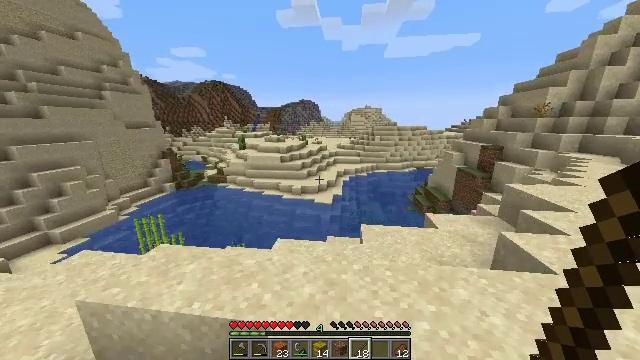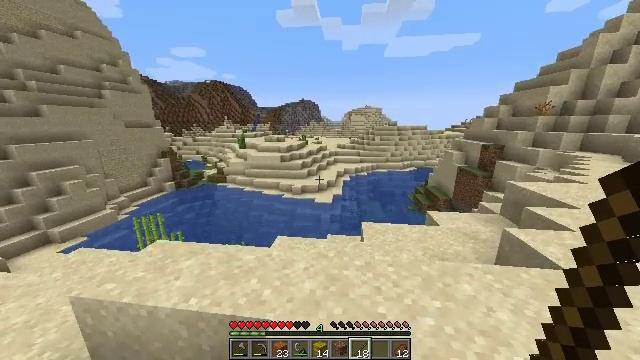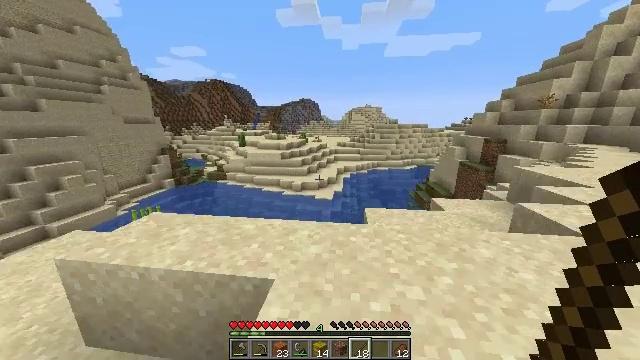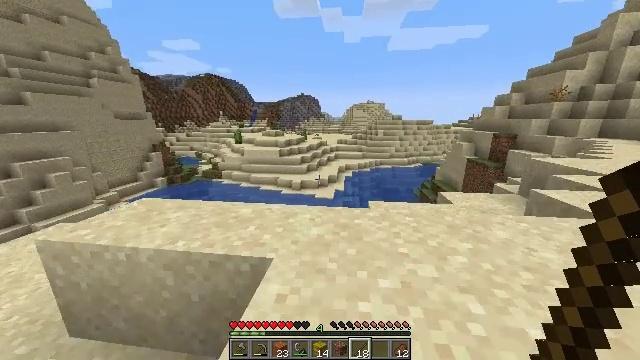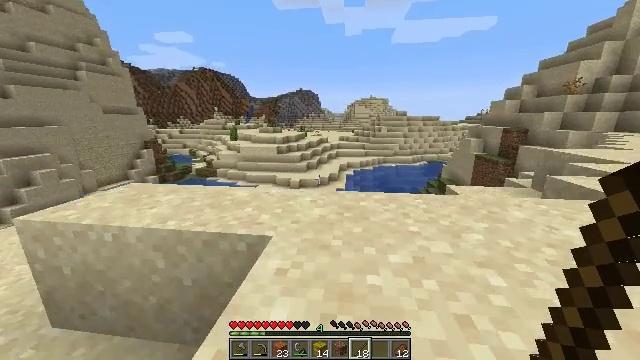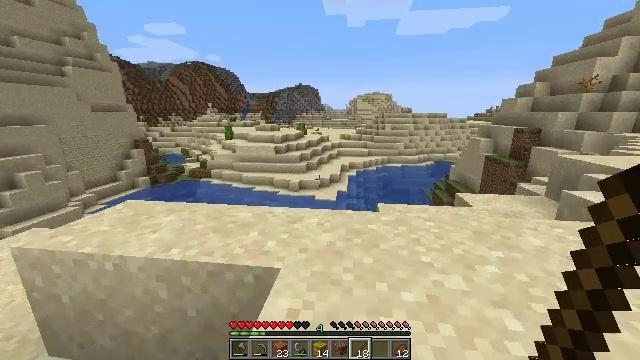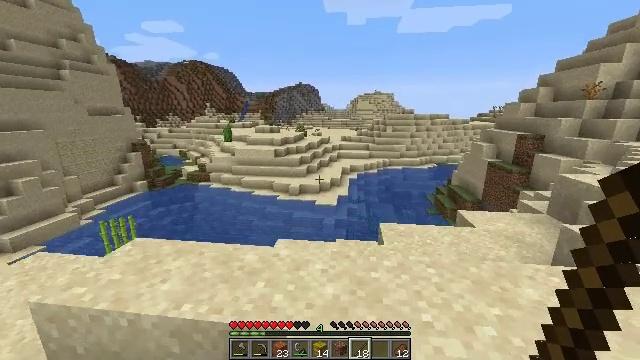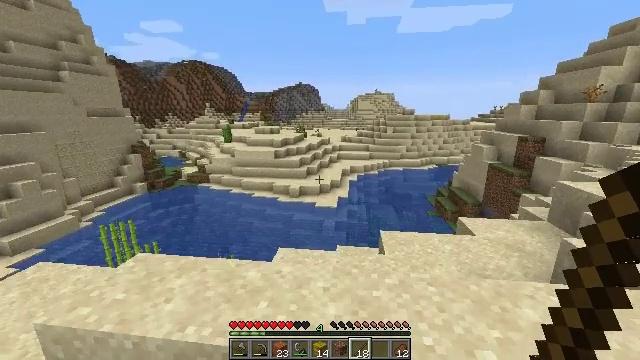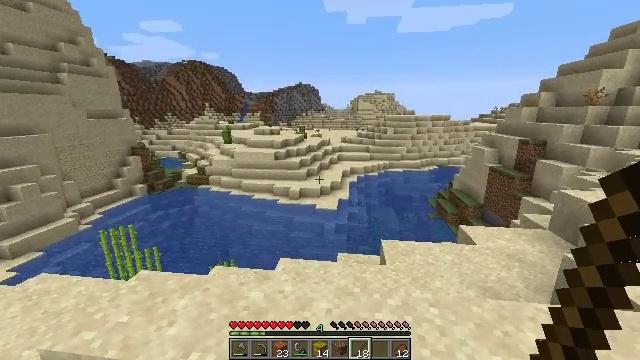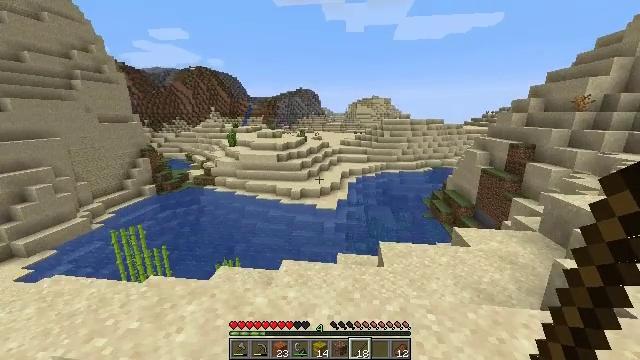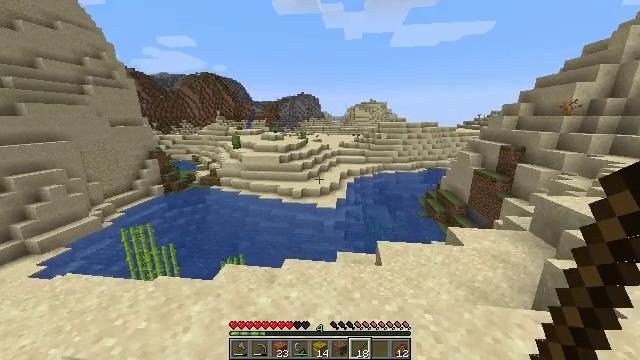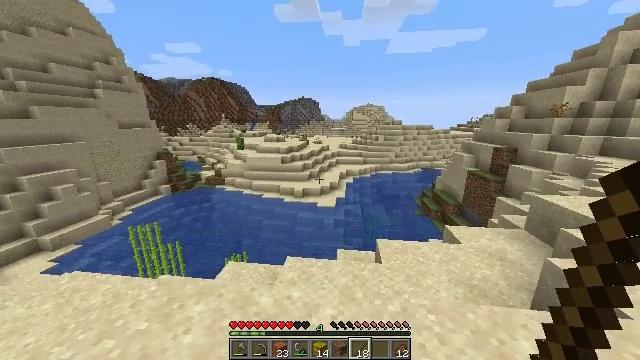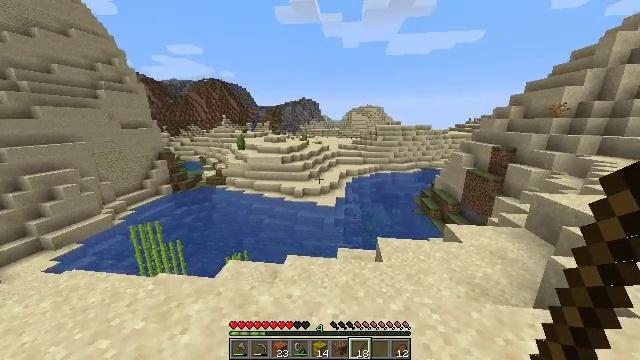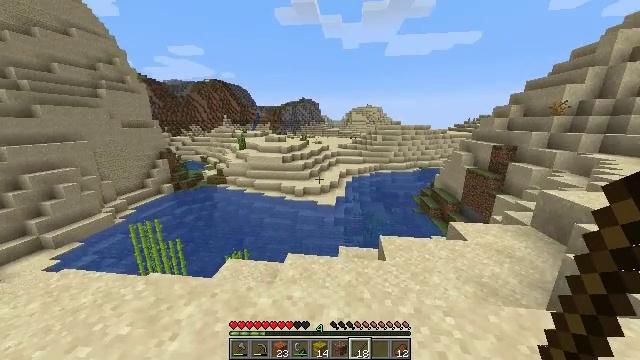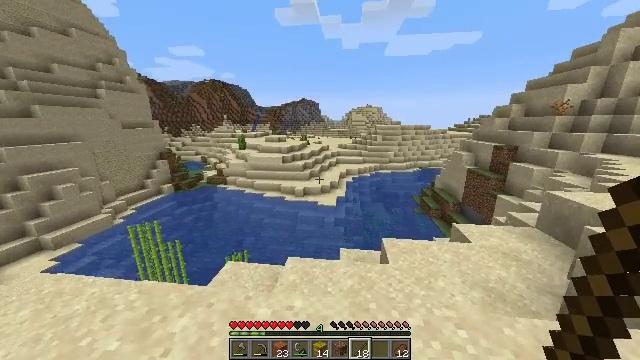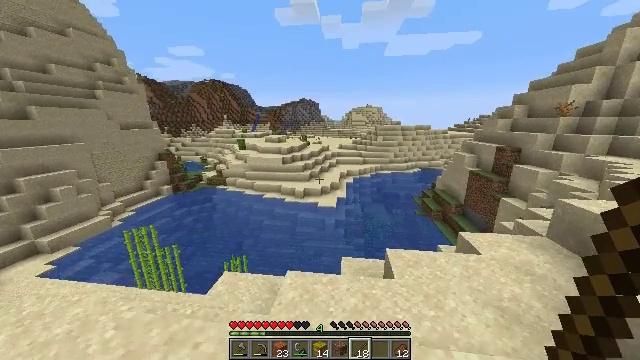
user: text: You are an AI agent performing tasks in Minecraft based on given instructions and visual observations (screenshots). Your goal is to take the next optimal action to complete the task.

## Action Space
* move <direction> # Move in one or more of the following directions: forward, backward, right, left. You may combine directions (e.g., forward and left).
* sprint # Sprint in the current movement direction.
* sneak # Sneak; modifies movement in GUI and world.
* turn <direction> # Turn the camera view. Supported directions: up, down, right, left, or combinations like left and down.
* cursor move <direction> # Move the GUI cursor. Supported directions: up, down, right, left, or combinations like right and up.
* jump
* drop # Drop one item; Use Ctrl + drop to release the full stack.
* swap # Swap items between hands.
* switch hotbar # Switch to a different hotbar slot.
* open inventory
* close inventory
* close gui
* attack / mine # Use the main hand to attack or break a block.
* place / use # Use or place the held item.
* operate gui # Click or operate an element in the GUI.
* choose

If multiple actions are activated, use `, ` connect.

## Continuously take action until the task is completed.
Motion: motion action
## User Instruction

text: Gather a dead bush.
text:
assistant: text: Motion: move forward, sprint, jump
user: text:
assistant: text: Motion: move forward, sprint, jump
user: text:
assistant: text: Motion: move forward, sprint, jump
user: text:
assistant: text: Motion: move forward, sprint, jump
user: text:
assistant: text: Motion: move forward, sprint, jump
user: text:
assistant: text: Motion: move forward, sprint, jump
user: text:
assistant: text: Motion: move forward, sprint, jump
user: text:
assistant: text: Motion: move forward, sprint, jump
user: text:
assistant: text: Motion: move forward, sprint, jump
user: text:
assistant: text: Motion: move forward, sprint, jump
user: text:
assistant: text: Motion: move forward, sprint, jump
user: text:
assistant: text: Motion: move forward, sprint, jump
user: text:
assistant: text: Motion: move forward, sprint, jump
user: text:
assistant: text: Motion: move forward, sprint, jump
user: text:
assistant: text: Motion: move forward, sprint, jump
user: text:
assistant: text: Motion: move forward, sprint, jump
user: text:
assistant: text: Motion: move forward, sprint, jump
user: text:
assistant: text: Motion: move forward, sprint, jump
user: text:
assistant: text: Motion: move forward, sprint, jump
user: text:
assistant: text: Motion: move forward, sprint, jump
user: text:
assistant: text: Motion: move forward, sprint, jump
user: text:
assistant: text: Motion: move forward, sprint, jump
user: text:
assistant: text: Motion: move forward, sprint, jump
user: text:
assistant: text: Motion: move forward, sprint
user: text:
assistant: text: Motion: move forward, sprint
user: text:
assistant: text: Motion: move forward, sprint
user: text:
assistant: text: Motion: move forward and move right, sprint
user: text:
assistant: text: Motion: move forward and move right, sprint
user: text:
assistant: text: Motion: move forward and move right
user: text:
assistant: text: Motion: move forward and move right